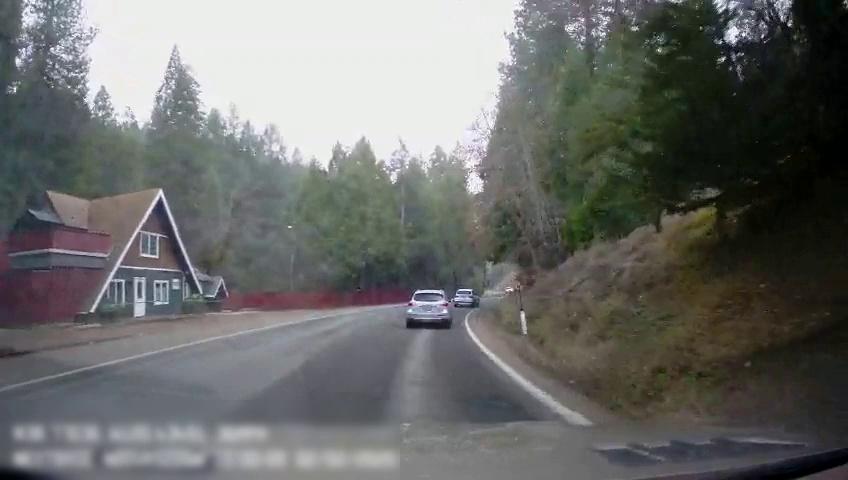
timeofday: Day
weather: Cloudy
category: Drivable Space
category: Vehicles | SUV
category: Vehicles | SUV
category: Lanes | Alternate Lane
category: Lanes | Opposite Lane